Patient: sex F, age 63
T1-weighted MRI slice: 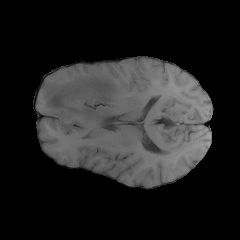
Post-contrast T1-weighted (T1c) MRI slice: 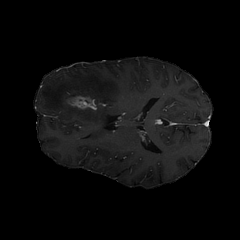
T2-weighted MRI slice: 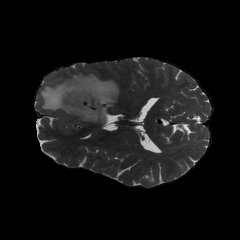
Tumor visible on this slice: yes
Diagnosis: Glioblastoma, IDH-wildtype
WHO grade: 4